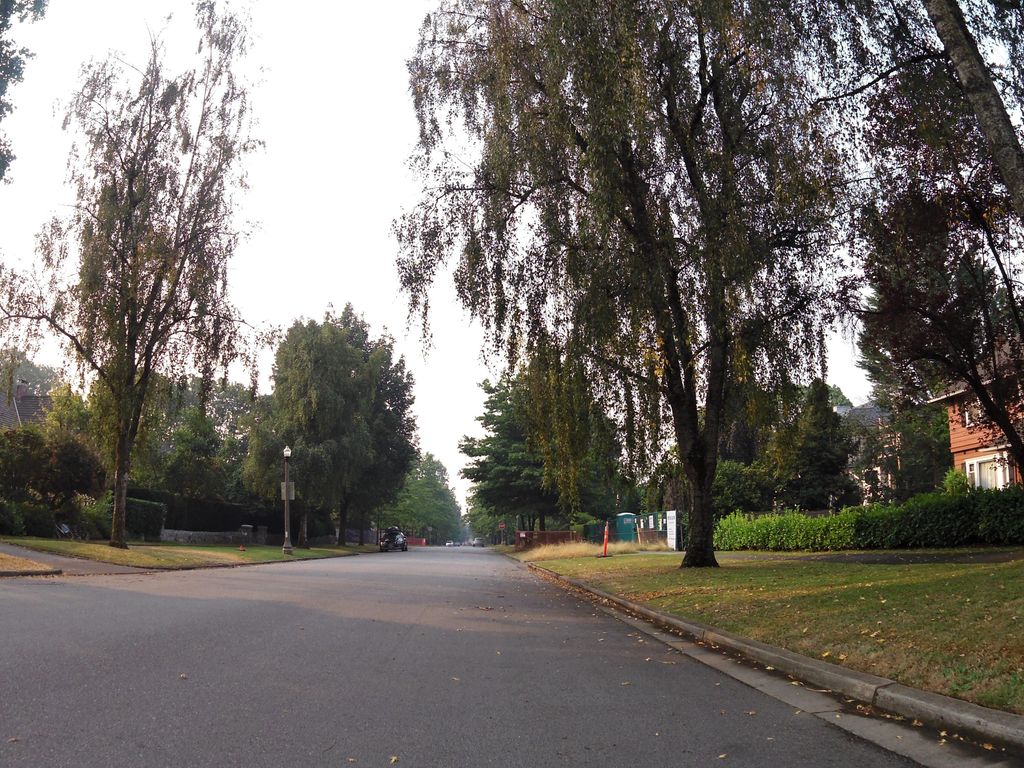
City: vancouver